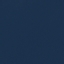
Label: SeaLake